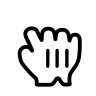
Cursor type: grabbing
OS/theme: linux-apple-cursor
Variant: white